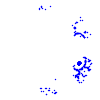
Particle: electron